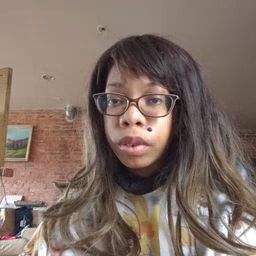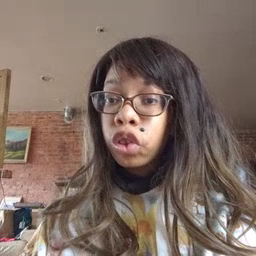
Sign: talk